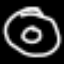
Label: donut